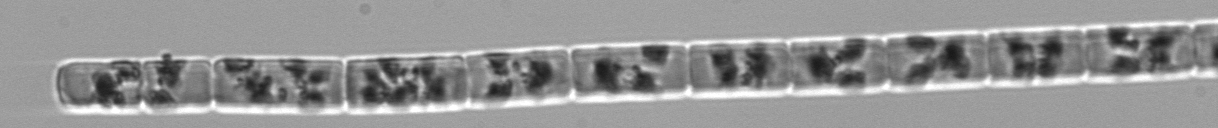
Label: Guinardia_delicatula